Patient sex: M
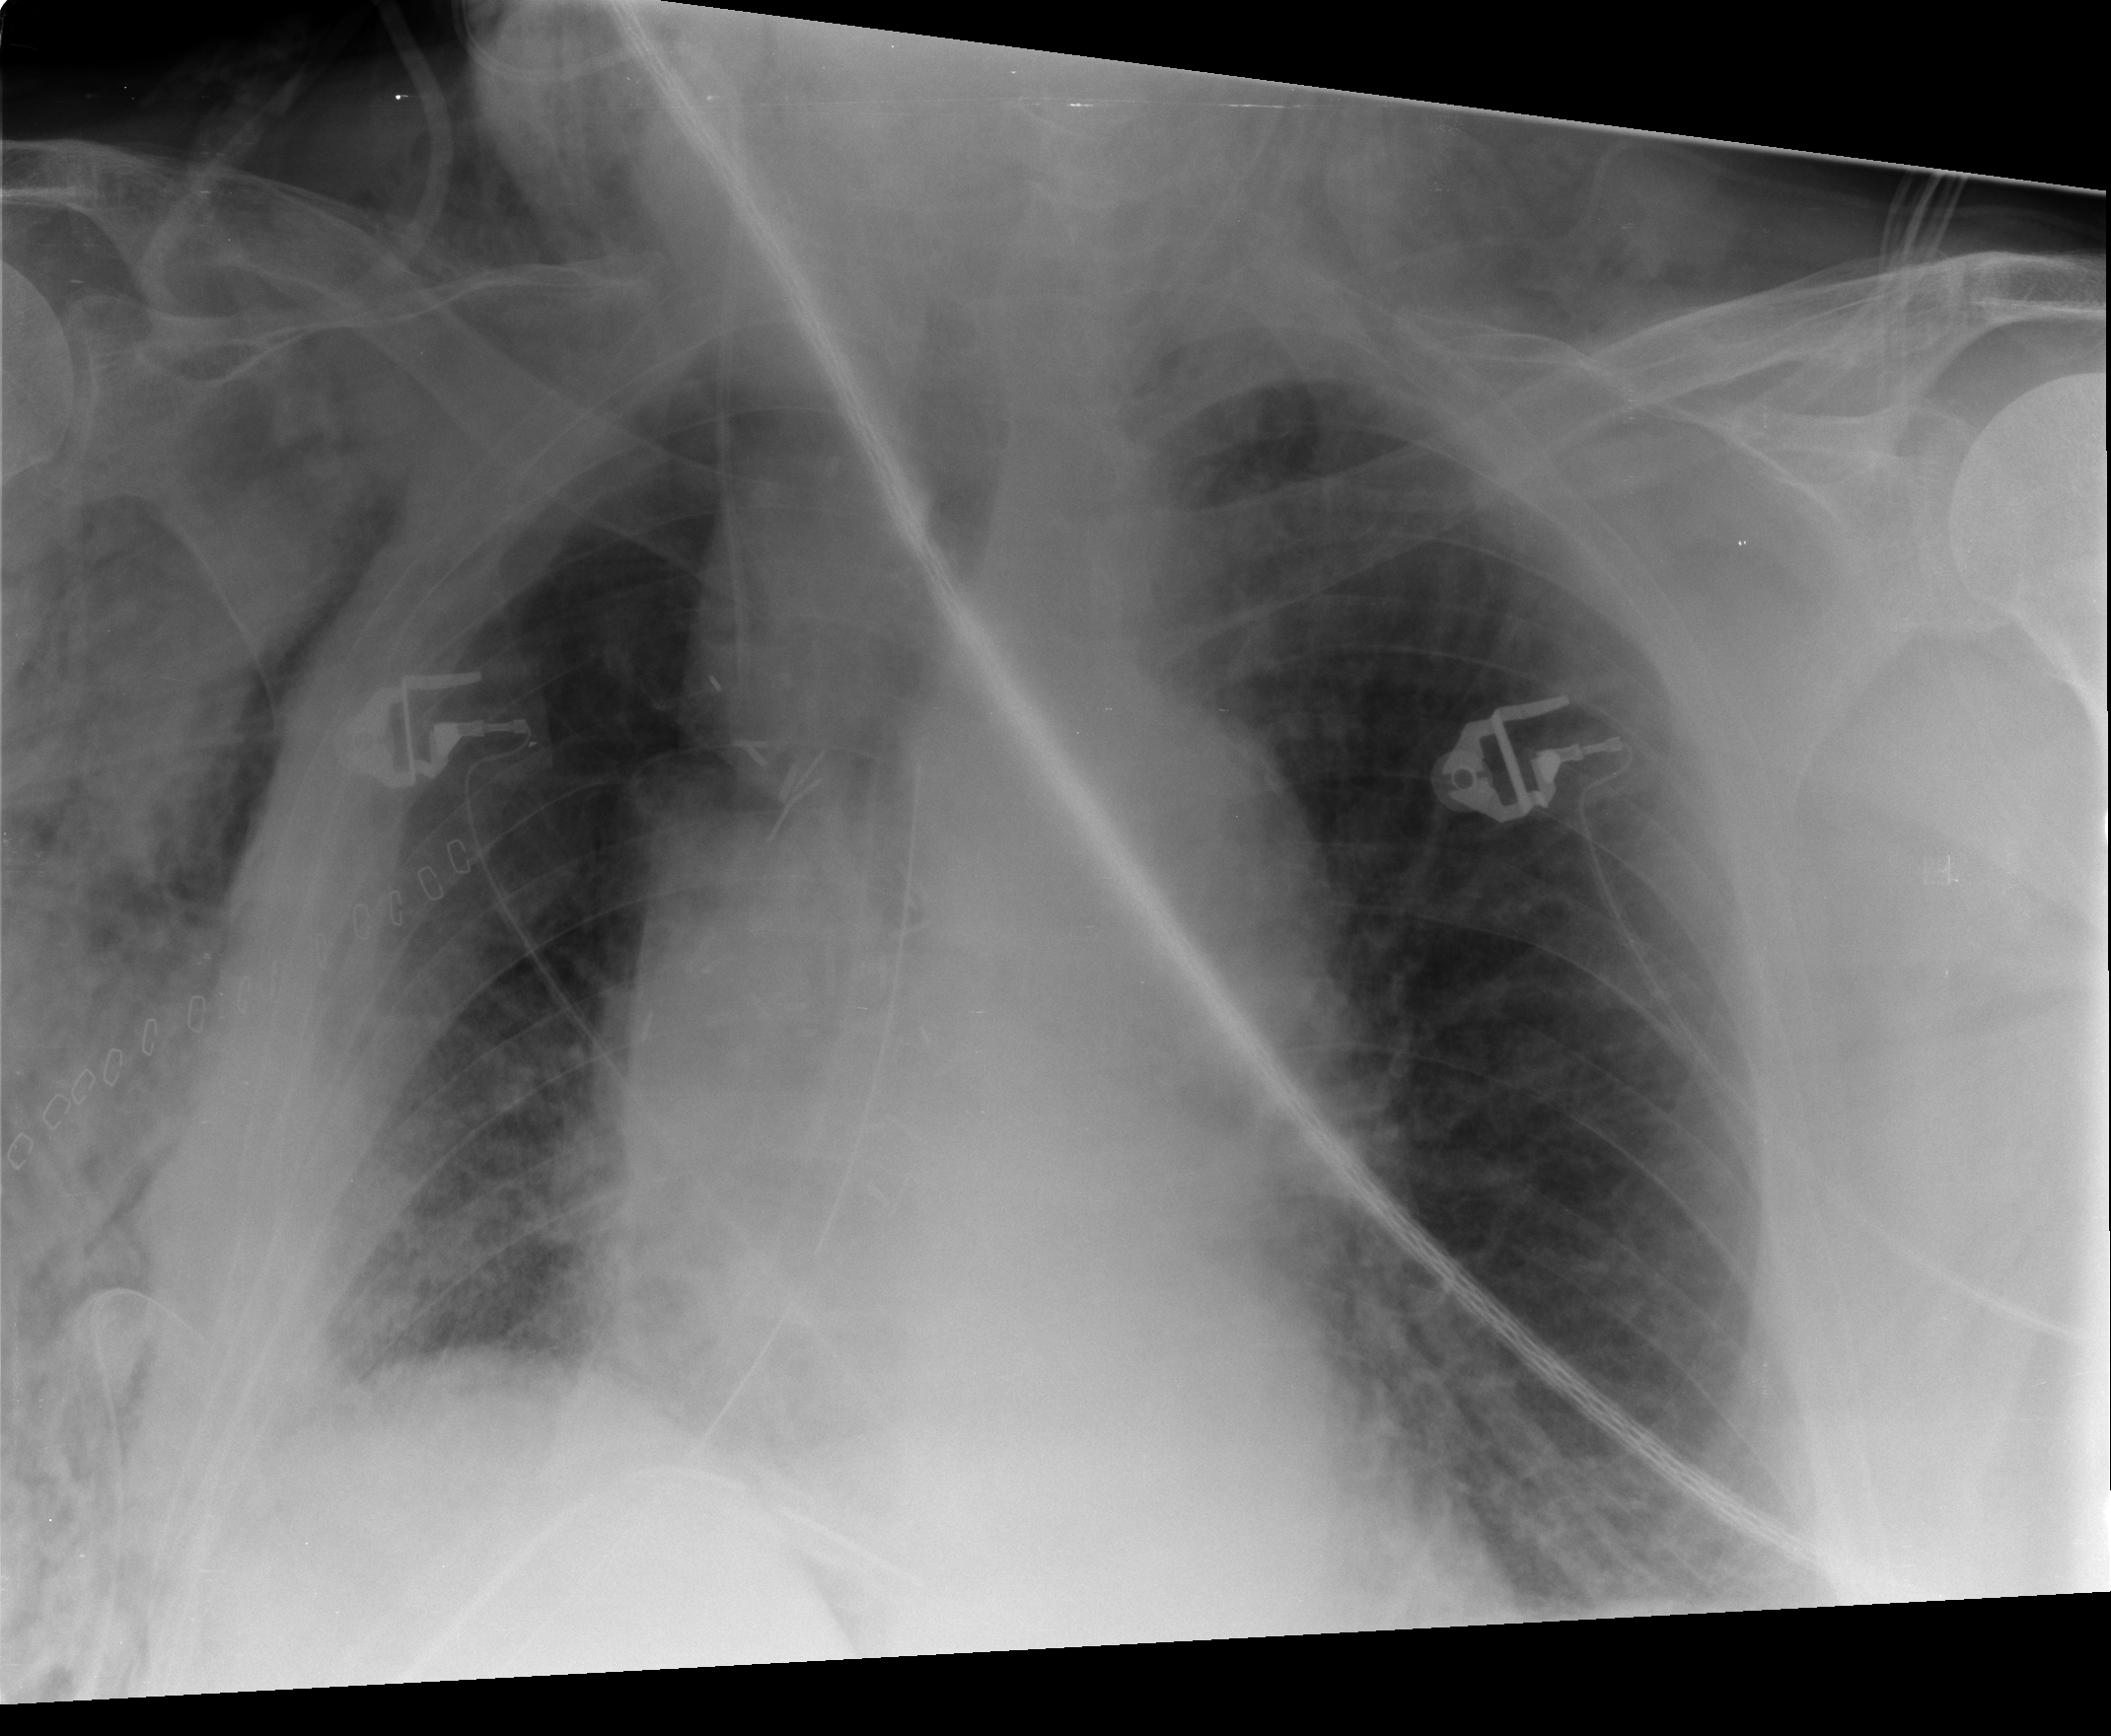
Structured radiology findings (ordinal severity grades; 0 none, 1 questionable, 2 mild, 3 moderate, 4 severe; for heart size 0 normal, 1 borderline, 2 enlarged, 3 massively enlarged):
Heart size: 0
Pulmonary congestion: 0
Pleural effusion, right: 0
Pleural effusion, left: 0
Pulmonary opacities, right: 0
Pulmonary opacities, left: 0
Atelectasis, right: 2
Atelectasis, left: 2